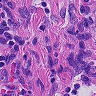
Metastatic tissue present: no